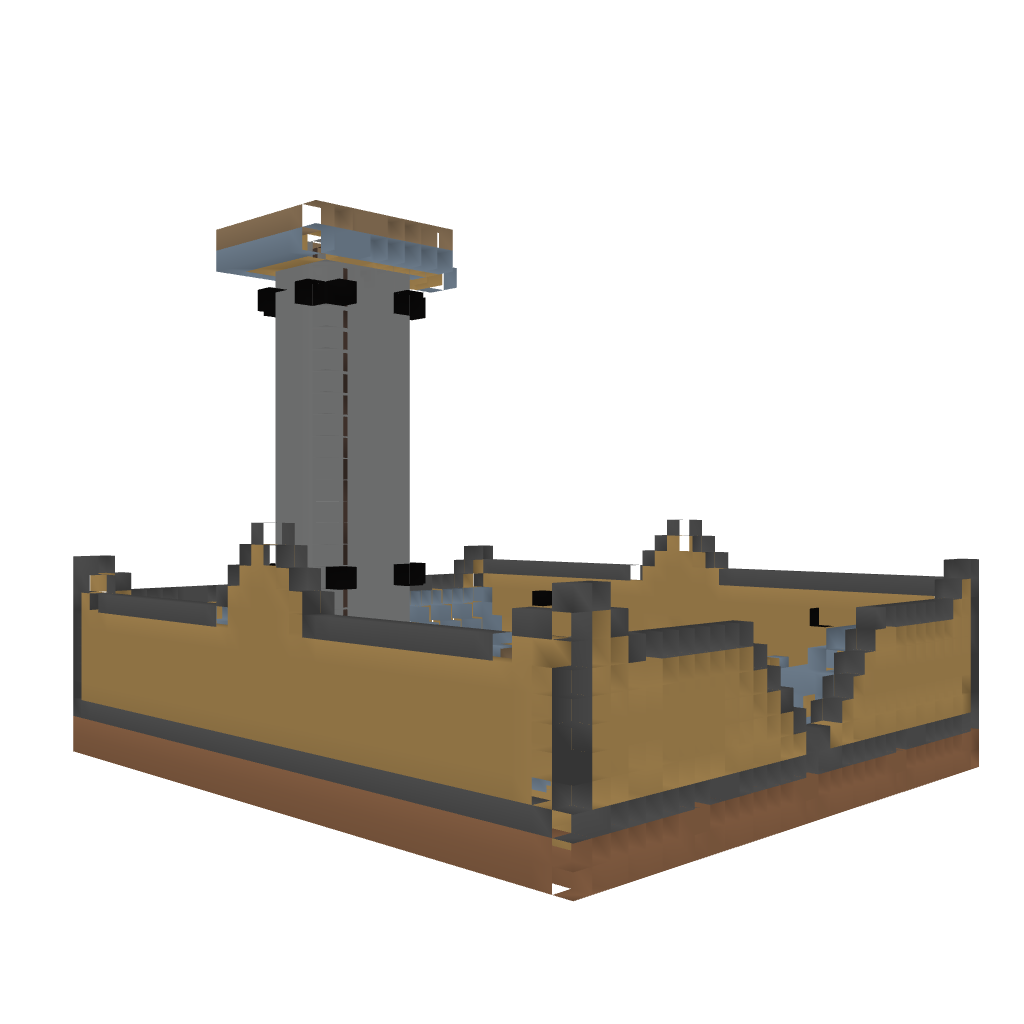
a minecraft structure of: Thimble